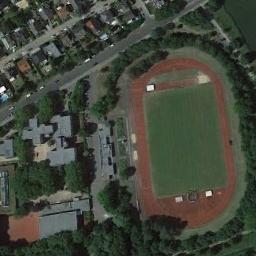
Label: ground_track_field